Question: In my MySQL database, in table 'wp_usermeta', I have a row named 'custom_badges'. I want to remove all instances of this row within this table.
Using phpmyadmin, what SQL query can I run to delete this row completely?
EDIT: For clarification, here is a screenshot of the structure of the table:

So I want to delete all 'meta_key' instances of 'custom_badges'...
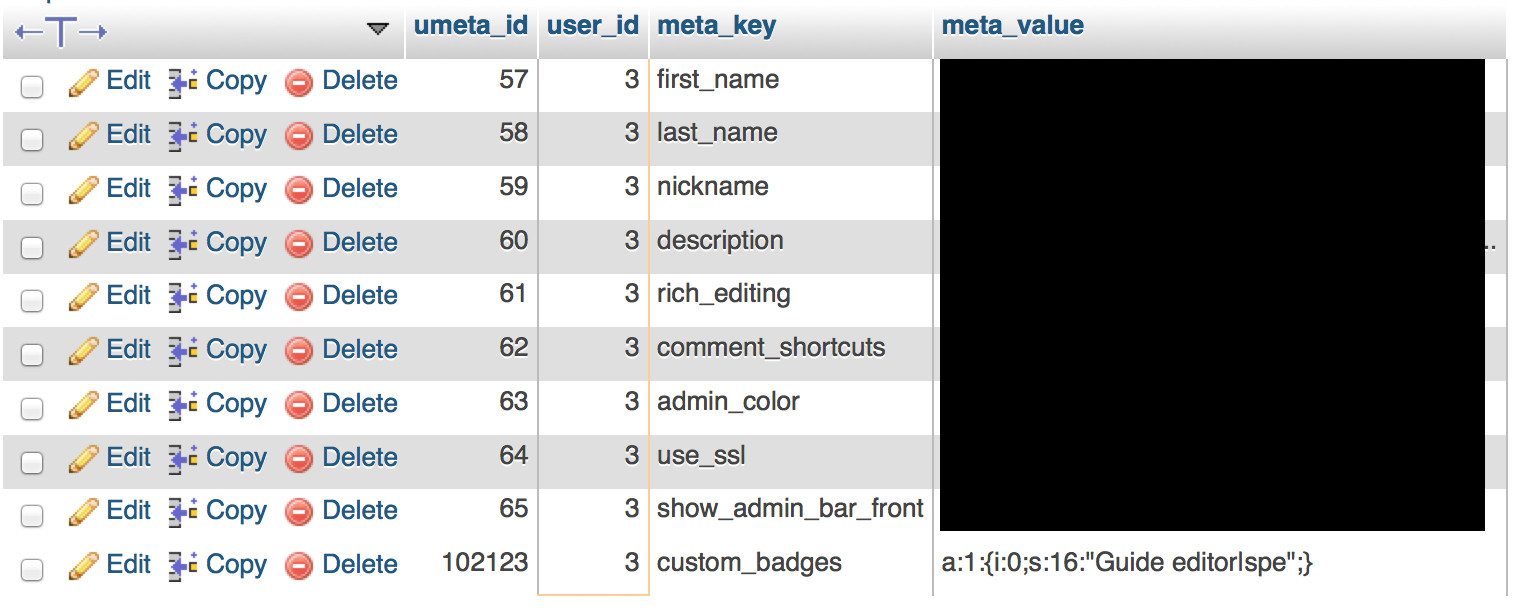
Answer: Your question seems to miss some details, as a row cannot have a name. I guess what you mean is that the first column in the row has the value 'custom_badges'. In that case, just check what the name of that column is (let's say 'my_column' for example) and then run:
delete from wp_usermeta where my_column = 'custom_badges'
to delete the rows.
EDIT: Given the extra information from Henrik, the correct SQL is:
delete from wp_usermeta where meta_key = 'custom_badges'